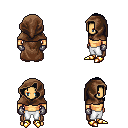
a pixel art fantasy rpg character, male body template, human, tanned skin, brown cape, white pants, raven long hairstyle, cloth hood, metal gloves, gold boots, four views (front, back, left, right), 2x2 character sprite sheet, small pixel art, hard edges, no anti-aliasing